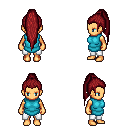
a pixel art fantasy rpg character, female body template, human, tanned skin, teal tunic, white pants, brunette extra-long topknot hairstyle, four views (front, back, left, right), 2x2 character sprite sheet, small pixel art, hard edges, no anti-aliasing